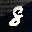
Label: 8